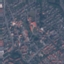
Land use / land cover: Residential